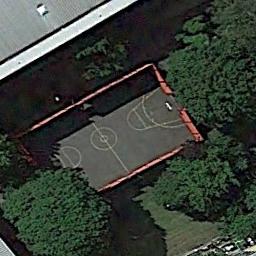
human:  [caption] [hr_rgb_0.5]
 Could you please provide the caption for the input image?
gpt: There is a basketball court surrounded by many trees .

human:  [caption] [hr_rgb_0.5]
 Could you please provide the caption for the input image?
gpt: A basketball court surrounded by some trees and a building beside .

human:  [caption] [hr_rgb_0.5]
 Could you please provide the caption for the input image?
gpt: The basketball court next to the building is covered by trees .

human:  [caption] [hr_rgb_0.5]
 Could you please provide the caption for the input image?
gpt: There is a basketball court in the center of the picture .

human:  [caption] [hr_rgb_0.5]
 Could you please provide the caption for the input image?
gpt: Many trees are near the basketball court .